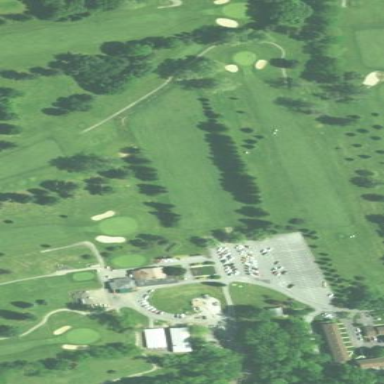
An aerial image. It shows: Grassy area designated for driving range golf.